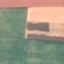
Label: AnnualCrop